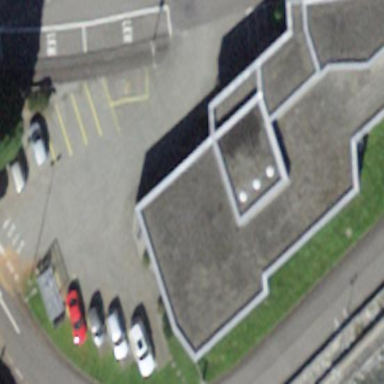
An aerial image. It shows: Government office building related to transportation.